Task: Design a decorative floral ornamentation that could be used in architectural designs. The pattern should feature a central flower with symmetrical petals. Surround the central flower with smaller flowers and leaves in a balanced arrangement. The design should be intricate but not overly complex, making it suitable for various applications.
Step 692:
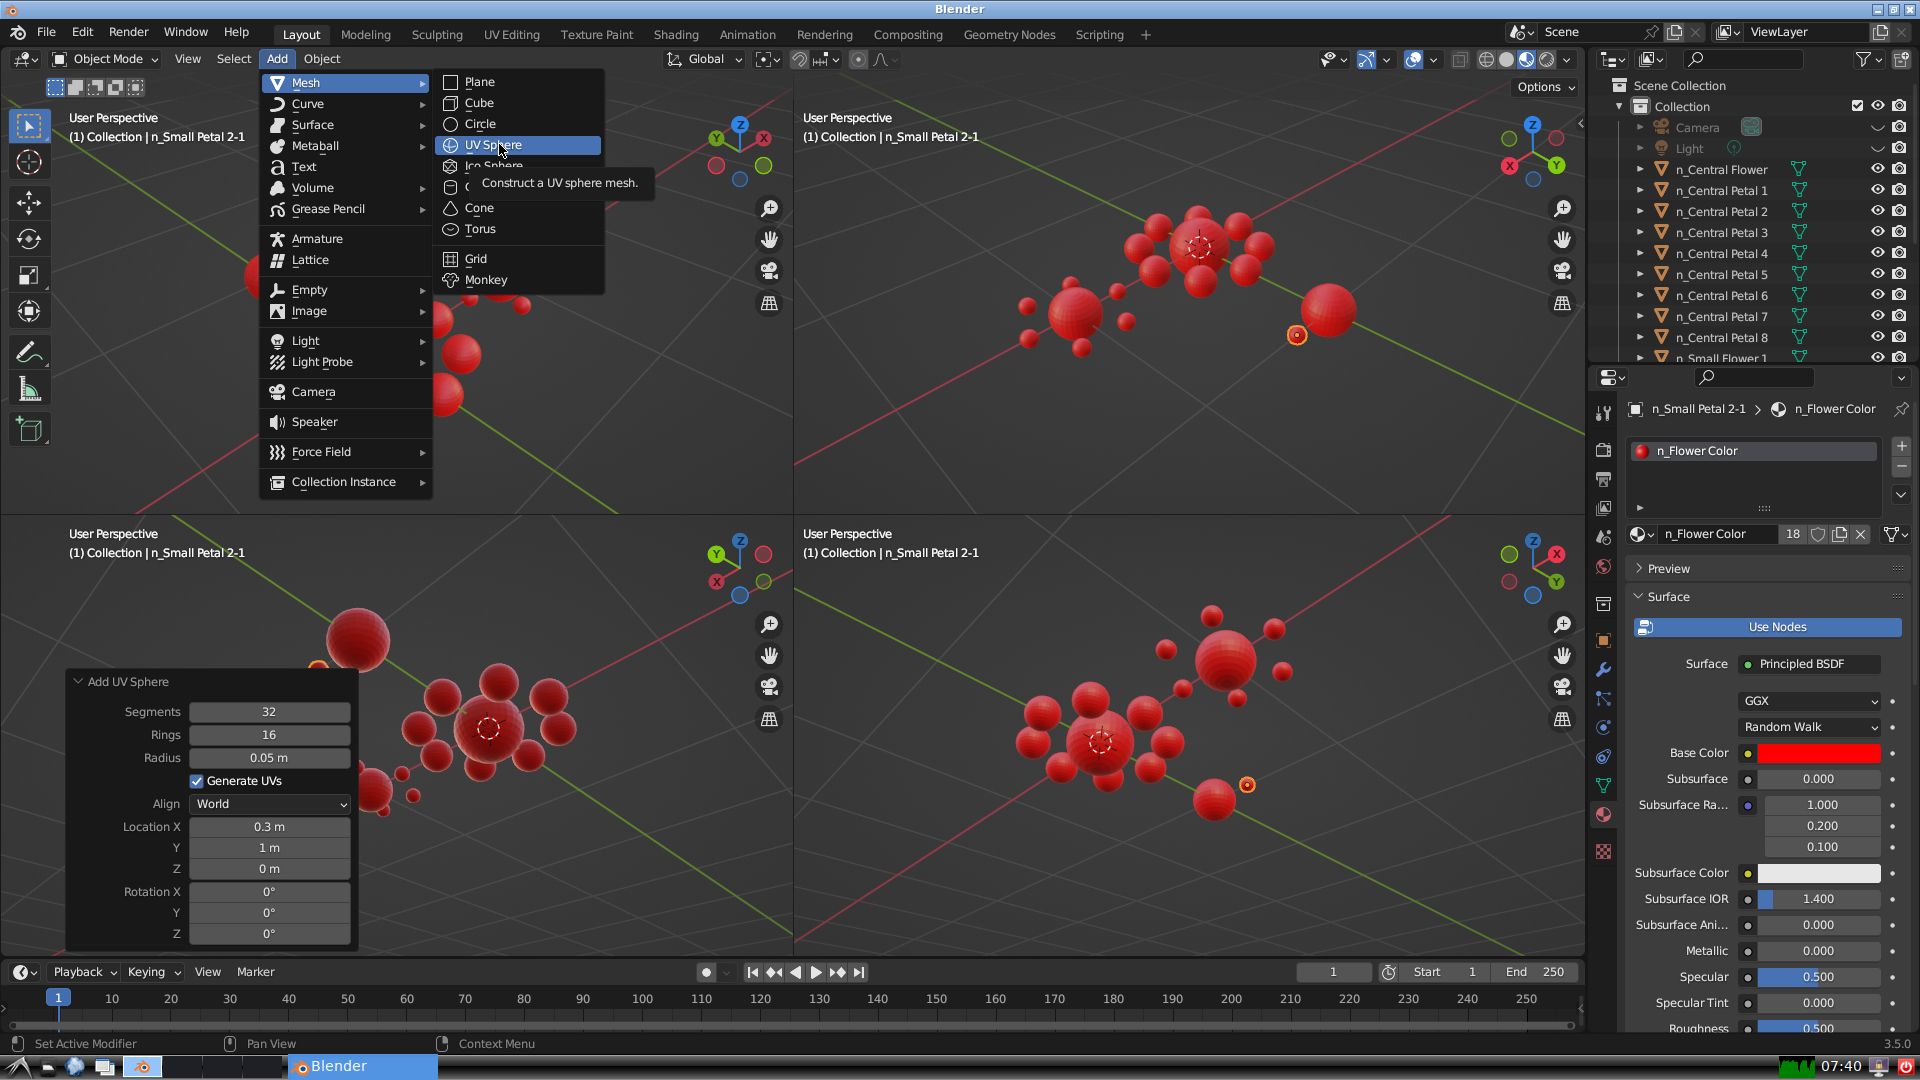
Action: click: no